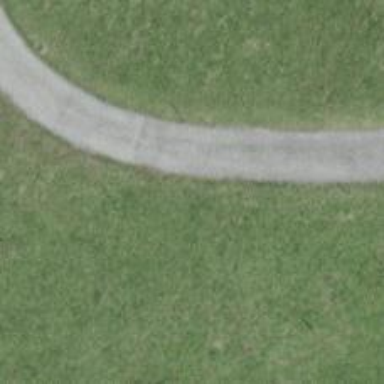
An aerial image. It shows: Gravel track with grade2 tracktype.